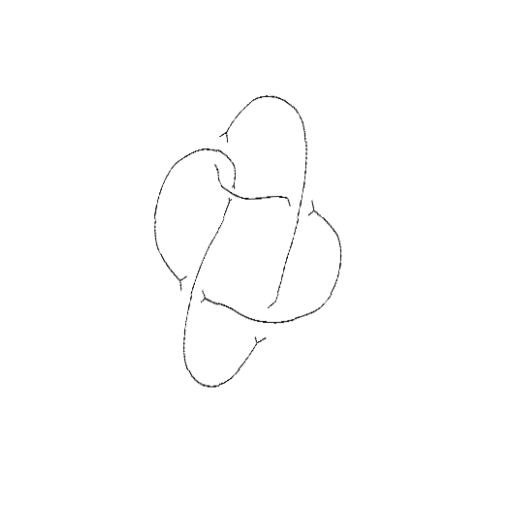
Crossing number: 5